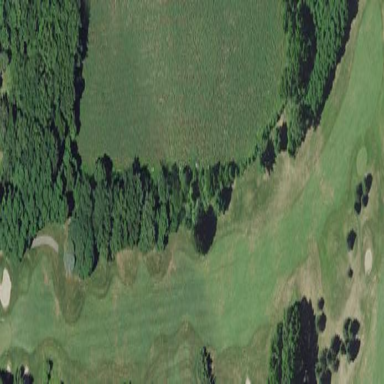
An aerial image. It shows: Grassy area designated as golf fairway.